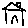
Label: house